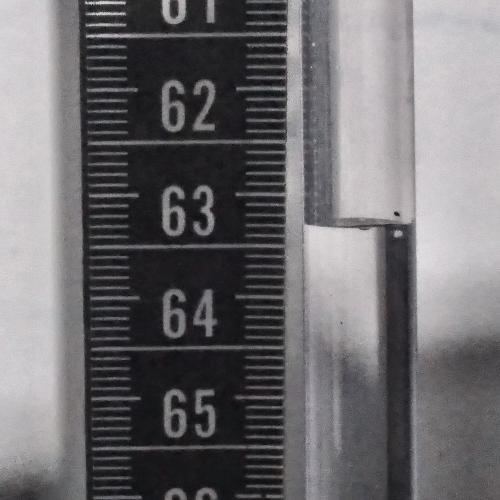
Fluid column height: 63.3 cm